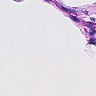
Metastatic tissue present: no